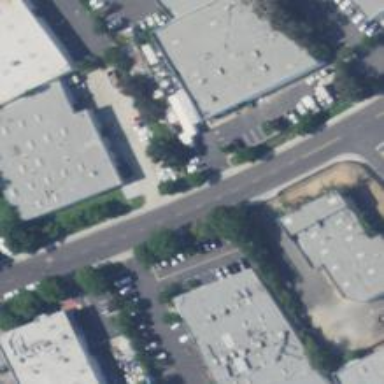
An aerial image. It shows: Commercial area.